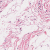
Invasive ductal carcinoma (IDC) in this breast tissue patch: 0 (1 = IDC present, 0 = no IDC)